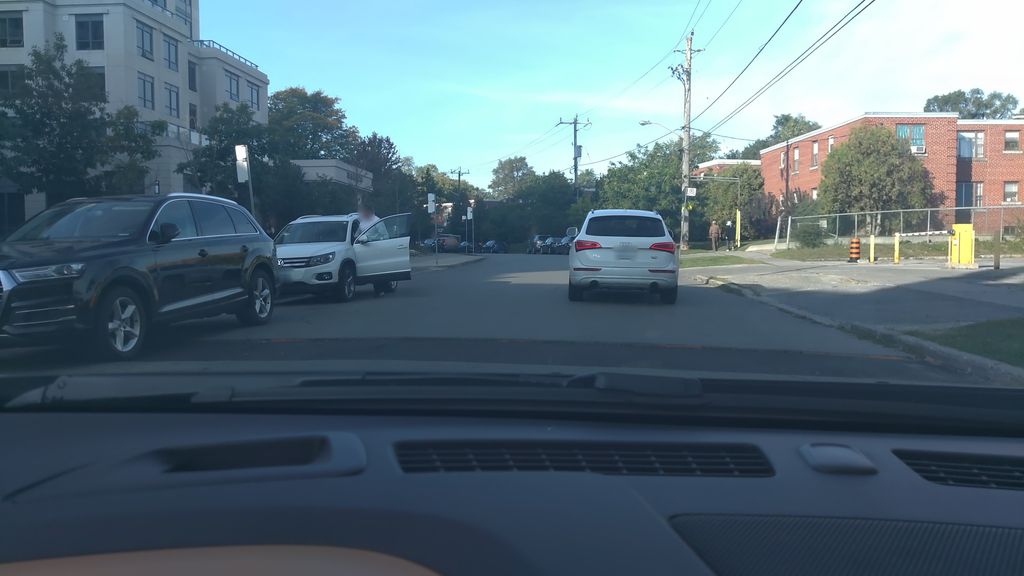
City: toronto